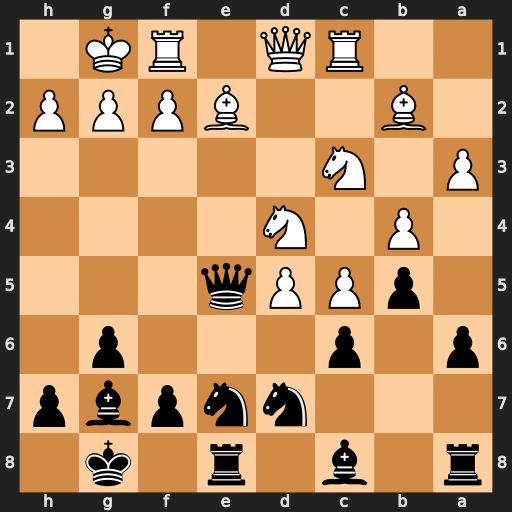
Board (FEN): r1b1r1k1/3nnpbp/p1p3p1/1pPPq3/1P1N4/P1N5/1B2BPPP/2RQ1RK1
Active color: b
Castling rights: -
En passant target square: -
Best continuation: Qxd4 Qxd4 Bxd4